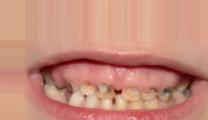
Condition: Caries